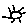
Label: sun